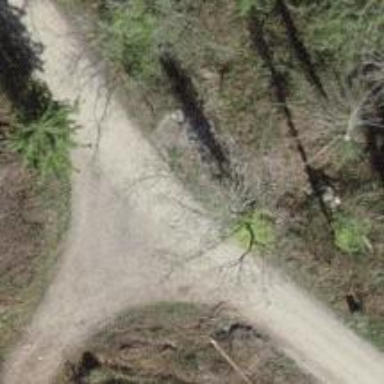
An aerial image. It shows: Unpaved track road.